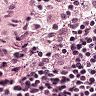
Metastatic tissue present: no